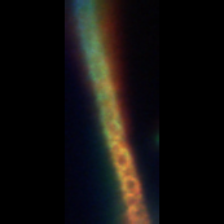
Taxon: Chaetoceros
Group: Diatoms